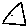
Label: triangle